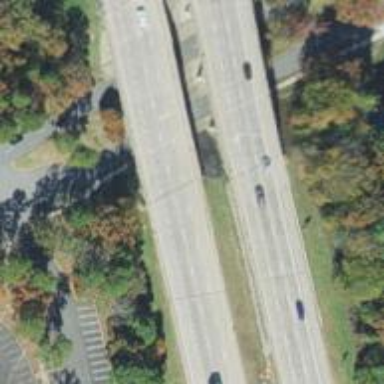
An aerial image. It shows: Beam bridge on motorway.